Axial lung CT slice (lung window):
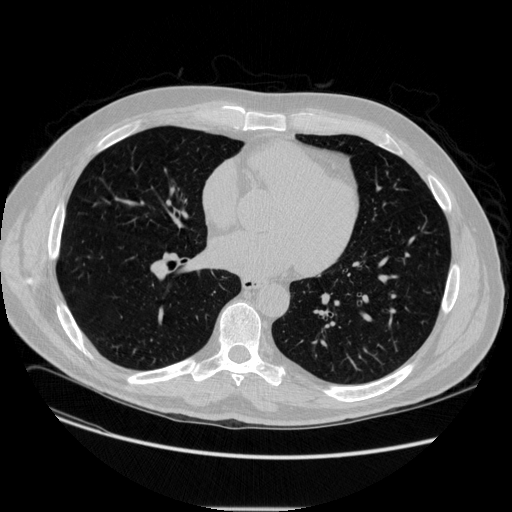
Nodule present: no